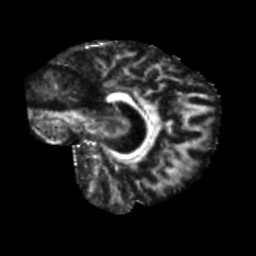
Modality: FA
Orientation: sagittal
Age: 42
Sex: male
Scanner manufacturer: siemens
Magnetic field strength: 3 T
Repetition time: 5.25 s
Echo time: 0.08 s